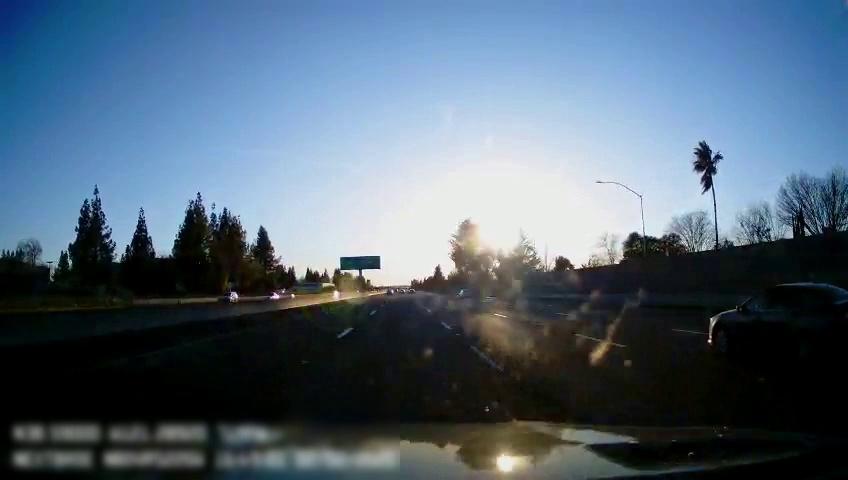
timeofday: Day
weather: Sunny
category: Drivable Space
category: Vehicles | Car
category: Vehicles | Car
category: Vehicles | Car
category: Vehicles | Car
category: Lanes | Alternate Lane
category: Lanes | Alternate Lane
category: Lanes | Current Lane
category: Lanes | Current Lane
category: Lanes | Alternate Lane
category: Traffic | Signs